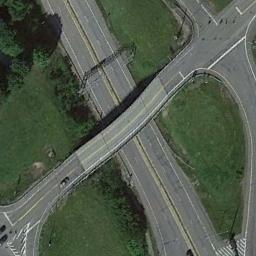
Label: overpass